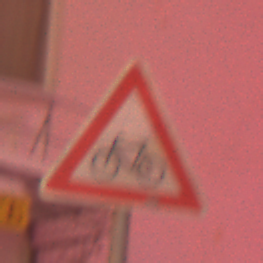
Verkehrszeichen: RadverkehrRechts
Umgebung: Outdoor, Urban
Tageszeit: Night
Wetter: Overcast
Licht: Artificial
Jahreszeit: Winter
Kontrast: MediumContrast